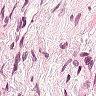
Metastatic tissue present: no